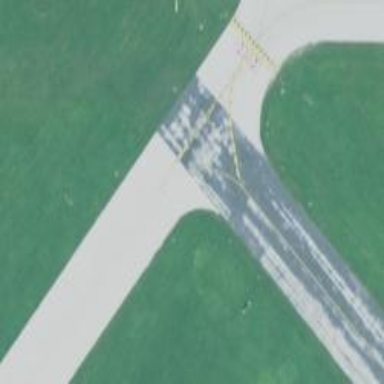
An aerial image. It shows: View of taxiway at the airport.